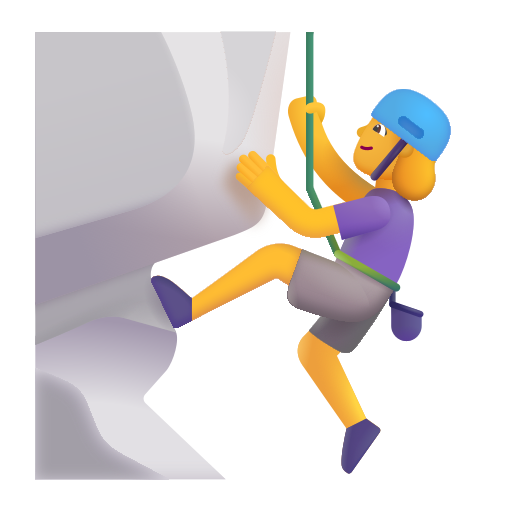
woman climbing color default